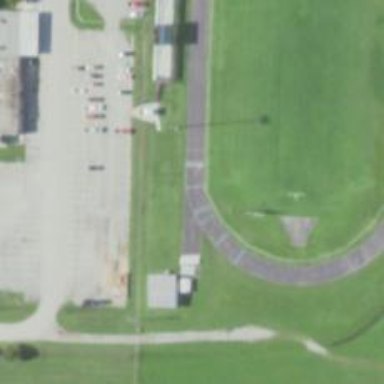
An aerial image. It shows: Athletic track located in leisure land area.